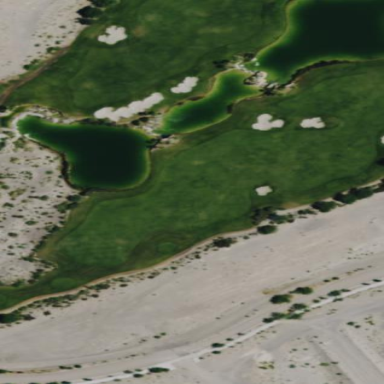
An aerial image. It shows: Area of rough grass used for golf.